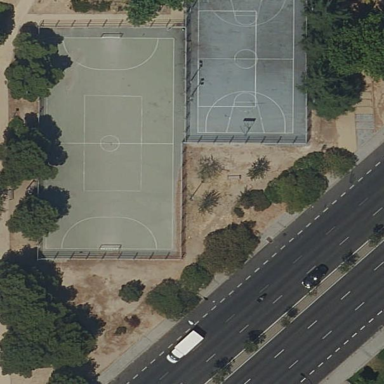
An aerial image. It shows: Basketball court in the leisure land pitch.